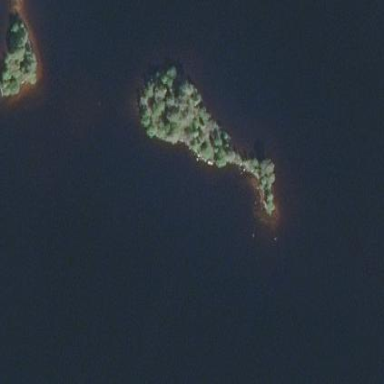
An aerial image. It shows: Islet.